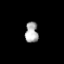
Tissue: lung
Cell type: Endothelial cells
Senescence score: 0.6155
Nuclear area (px): 261
Mean DAPI intensity: 169.908